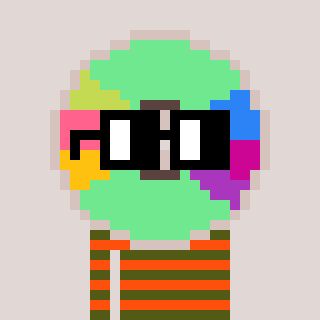
a pixel art character with square black glasses, a cd-shaped head and a orange-colored body on a warm background